【题型】选择题　【知识点】平面几何　【难度】easy
如图，在 $\triangle ABC$ 中，点 $D$ 在边 $BC$ 上，点 $G$ 在线段 $AD$ 上，$GE \parallel BD$，且交 $AB$ 于点 $E$，$GF \parallel AC$，且交 $CD$ 于点 $F$，则下列结论一定正确的是（ ）

A. $\dfrac{AE}{AB} = \dfrac{CF}{CD}$；
B. $\dfrac{AE}{EB} = \dfrac{DF}{FC}$；
C. $\dfrac{EG}{BD} = \dfrac{FG}{AC}$；
D. $\dfrac{AE}{AG} = \dfrac{AD}{AB}$。
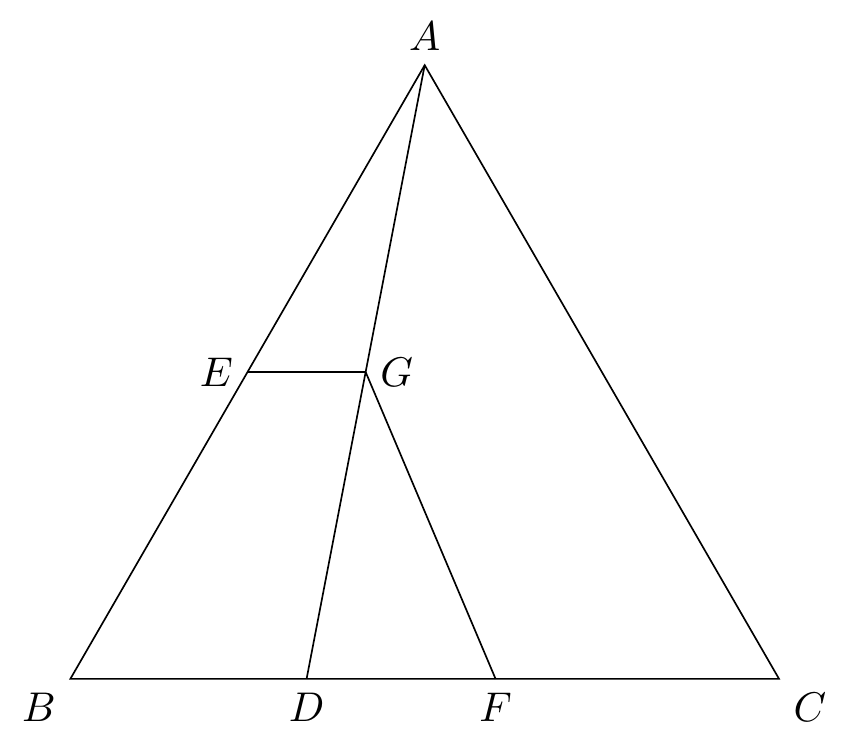
【解答】
$\because GE \parallel BD$，$\therefore \dfrac{AE}{AB} = \dfrac{AG}{AD}$

$\because GF \parallel AC$，$\therefore \dfrac{CF}{CD} = \dfrac{AG}{AD}$

$\therefore \dfrac{AE}{AB} = \dfrac{CF}{CD}$，A 选项正确；

$\because GE \parallel BD$，$\therefore \dfrac{AE}{EB} = \dfrac{AG}{GD}$

$\because GF \parallel AC$，$\therefore \dfrac{AG}{GD} = \dfrac{CF}{FD}$

$\therefore \dfrac{AE}{EB} = \dfrac{CF}{FD}$，B 选项错误；

$\because GE \parallel BD$，$\therefore \dfrac{EG}{BD} = \dfrac{AG}{AD}$

$\because GF \parallel AC$，$\therefore \dfrac{GF}{AC} = \dfrac{DG}{AD}$

$\therefore \dfrac{EG}{BD} \neq \dfrac{GF}{AC}$，C 选项错误；

$\because GE \parallel BD$，$\therefore \dfrac{AE}{AG} = \dfrac{AB}{AD}$，D 选项错误；

故选：A。